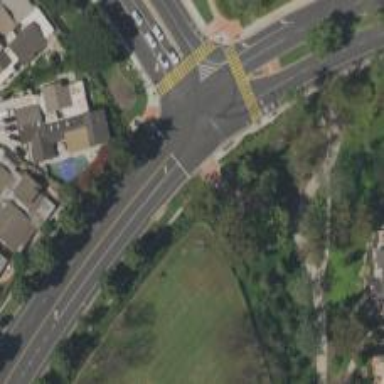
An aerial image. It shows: Unmarked asphalt crossing on cycleway road.